Question: I want to attach the contents of ELK's Kibana dashboard to the Openstack Horizon dashboard

is it possible? If it is possible, I want to know how to implement it
If that is not possible, I want to know how to graph Elasticsearch's log graphically on the Horizon dashboard.
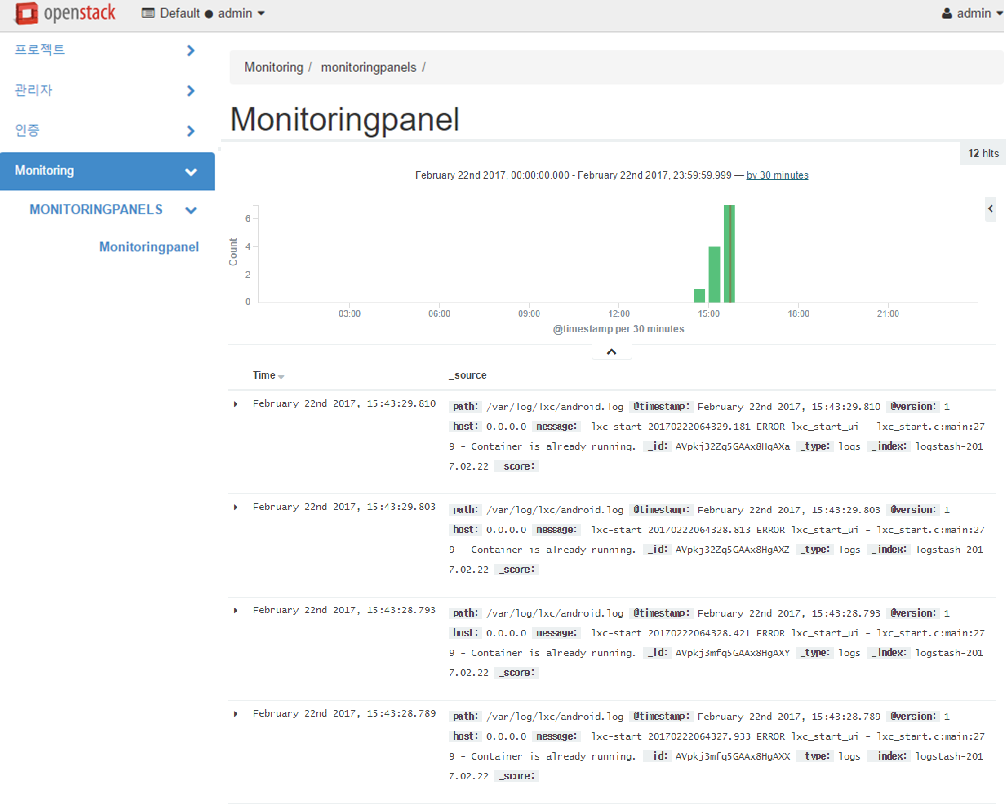
Answer: I think it is not possible to take the contents of Kibana and show them in Openstack Horizon. On the other hand you can connect your Openstack Horizon to ElasticSearch.
You should check this <URL> to find out how to integrate openstack with elasticsearch.